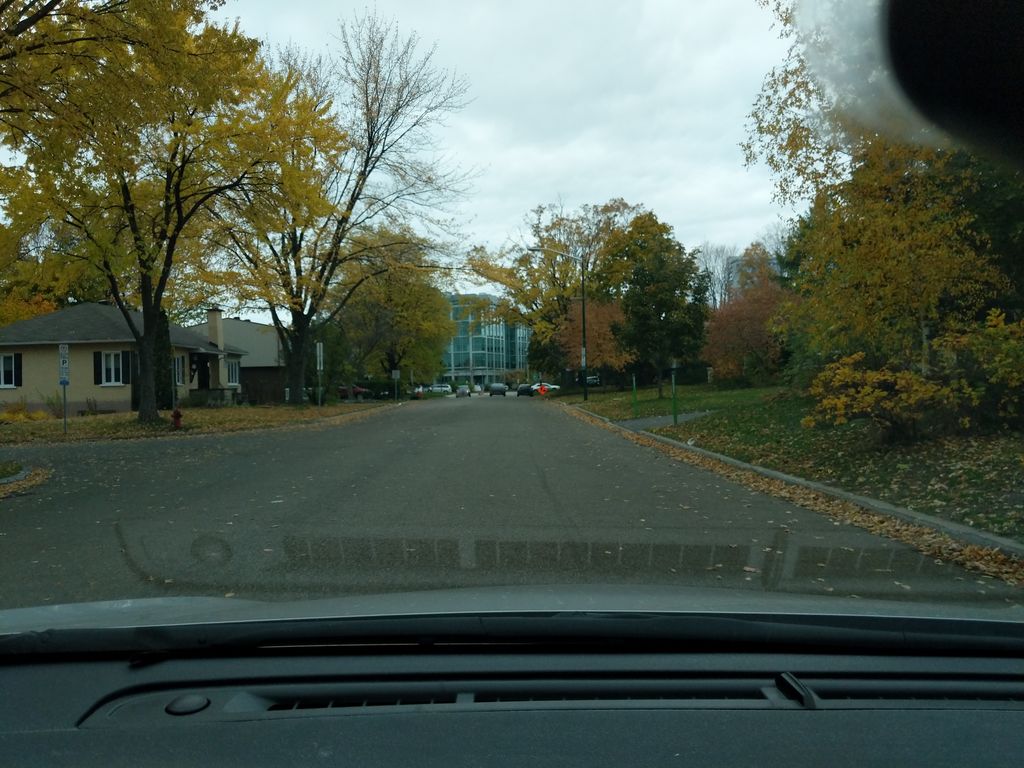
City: quebec_city